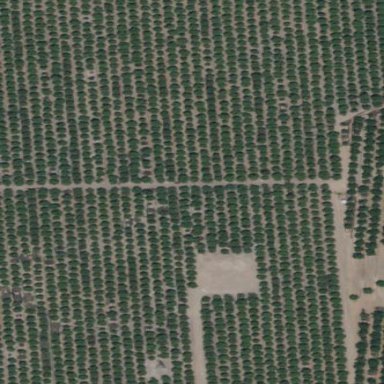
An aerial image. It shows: Orchard.